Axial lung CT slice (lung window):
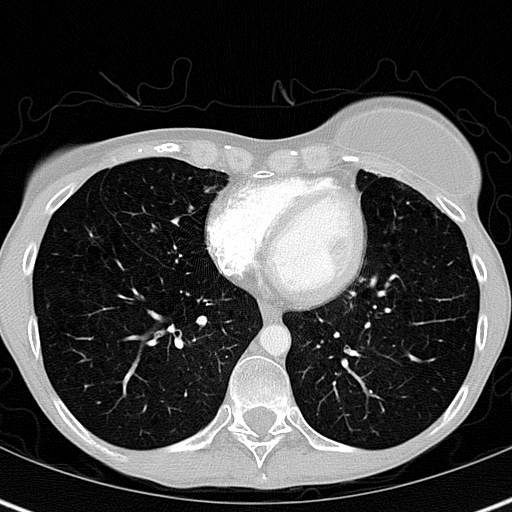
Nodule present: no